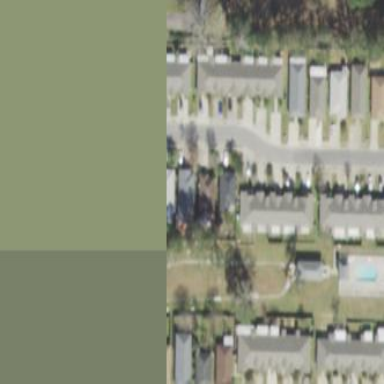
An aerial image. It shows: Single-family residential area.